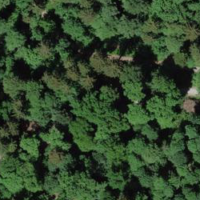
EUNIS habitat code: 44
Species observed at this site:
Poecile palustris
Corvus corone
Parus major
Lathraea squamaria
Dendrocopos major
Porcellio scaber
Sitta europaea
Garrulus glandarius
Lolium giganteum